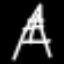
Label: The Eiffel Tower